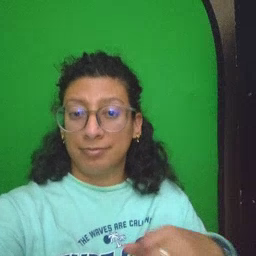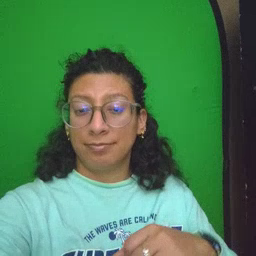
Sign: fireman